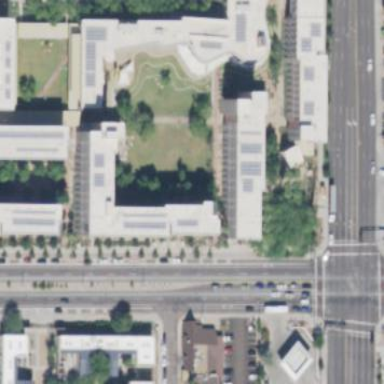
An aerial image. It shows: Dormitory building.